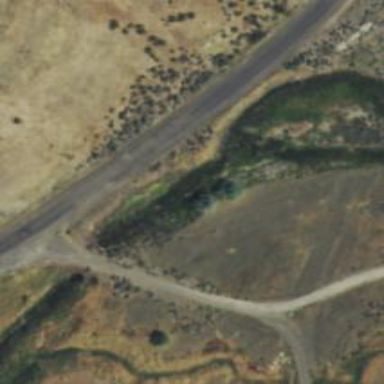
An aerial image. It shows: Culvert tunnel.